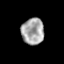
Tissue: prostate
Cell type: T cells
Senescence score: 0.3048
Nuclear area (px): 578
Mean DAPI intensity: 168